Question: I have done all the setting, I tried hit and trial, specified IP etc but still I am unable to send mail from my c# code (outside my domain, within its fine).
If I try to send mail by specifying credentials in web config, then I am able to send mails outside my domain. But that is not I want.
When I try to send via my code, then I do the setting on the SMTP , allow relay and specify domain, that doesn't work.
I check the checkbox, which states that send mail to all address etc. That is also not working.
Where I am wrong?
My code:
When I specify in web config:
'''
<system.net>
<mailSettings>
<smtp deliveryMethod="Network" from="abc@..com">
<network enableSsl="false" host="hostname" port="25" userName="abc" password="abc#" defaultCredentials="false" clientDomain="domainname"/>
</smtp>
</mailSettings>
'''
When specifying through code:
'''
using (smtp)
{
smtp.Host = "hostname";
smtp.UseDefaultCredentials = false;
smtp.Port = 25;
smtp.EnableSsl = true;
smtp.Credentials = new System.Net.NetworkCredential("abc@newgen.co.in", "abc123#");
smtp.DeliveryMethod = SmtpDeliveryMethod.Network;
}
'''
These settings in the server, but no success.

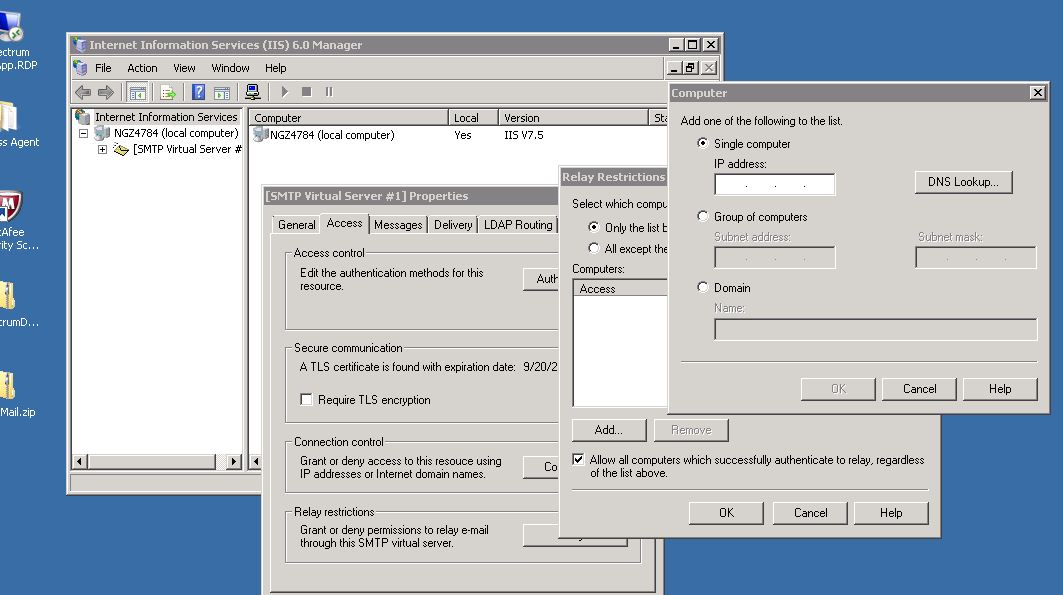
Answer: If you do not want to have credentials in your configuration file, then you have to enable relay access in the SMTP service for the IP address instead. According to your screenshot, only authenticated connections are allowed to be relayed.
It usually helps to enable logging on the SMTP service so you can see exactly from where and how clients are trying to use the SMTP service.